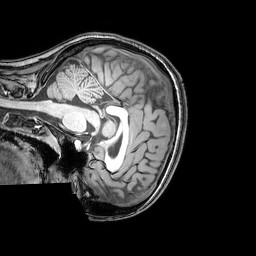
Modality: T1w
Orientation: sagittal
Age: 23
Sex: female
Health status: healthy
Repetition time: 0.081 s
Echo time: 0.037 s